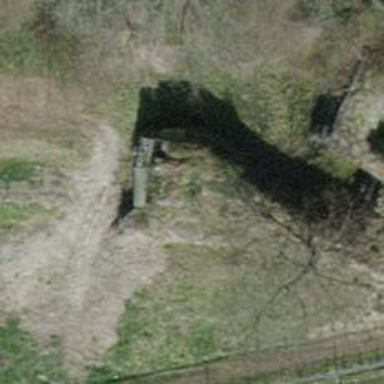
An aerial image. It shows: Military bunker.